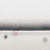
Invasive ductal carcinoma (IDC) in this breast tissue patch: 0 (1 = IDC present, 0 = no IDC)